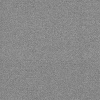
Atmospheric dust classification: dusty